Question:
I'd like to know how <URL> was able to do this in CSS
I tried to find how via inspect element but had no luck.
Is anyone able to reproduce this without using 'position: relative'?
I was using:
'''
{
position: relative;
top: -100px;
}
'''
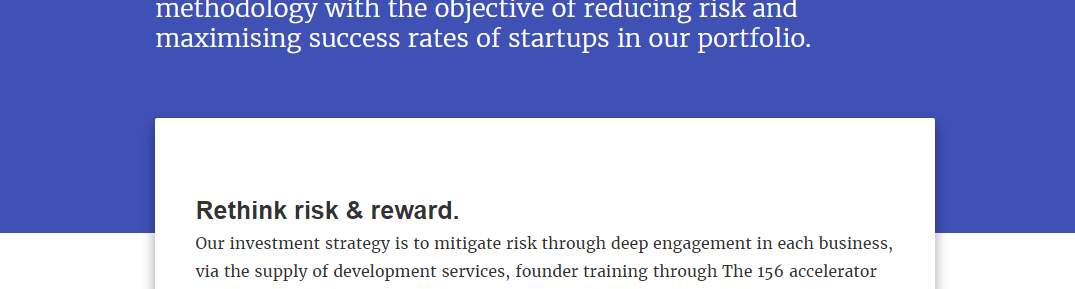
Answer: The key is to use a negative 'margin-top' on the lower div.
'''
.upper{
width:100%;
height:100px;
margin:0;
padding:0;
background-color:green;
}
.lower{
width:80%;
height:100px;
margin:0 auto;
padding:0;
background-color:red;
margin-top:-30px;
}
'''
'''
<div class="upper"></div>
<div class="lower"></div>
'''